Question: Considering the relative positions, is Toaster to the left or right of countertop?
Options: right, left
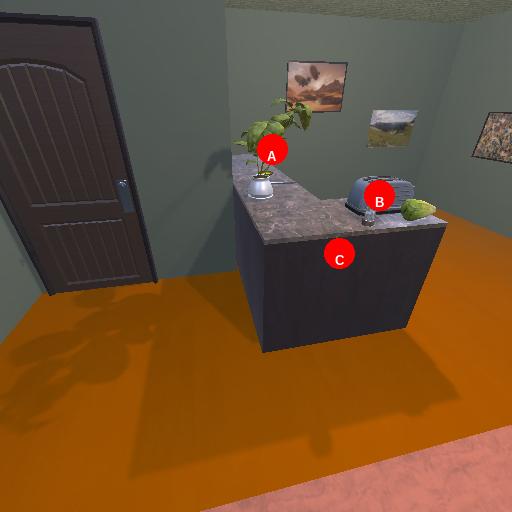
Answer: right